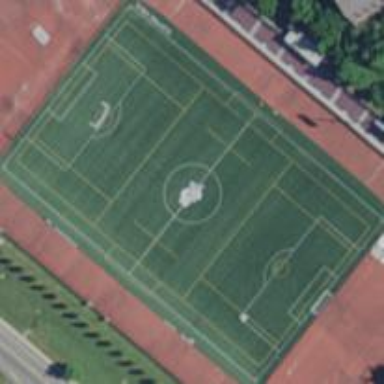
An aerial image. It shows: Artificial turf soccer pitch for leisure activities.